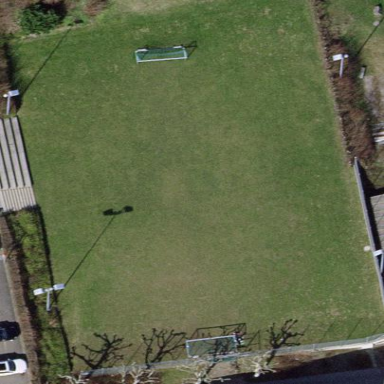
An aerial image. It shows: Soccer pitch with grass surface for leisure land.